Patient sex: F
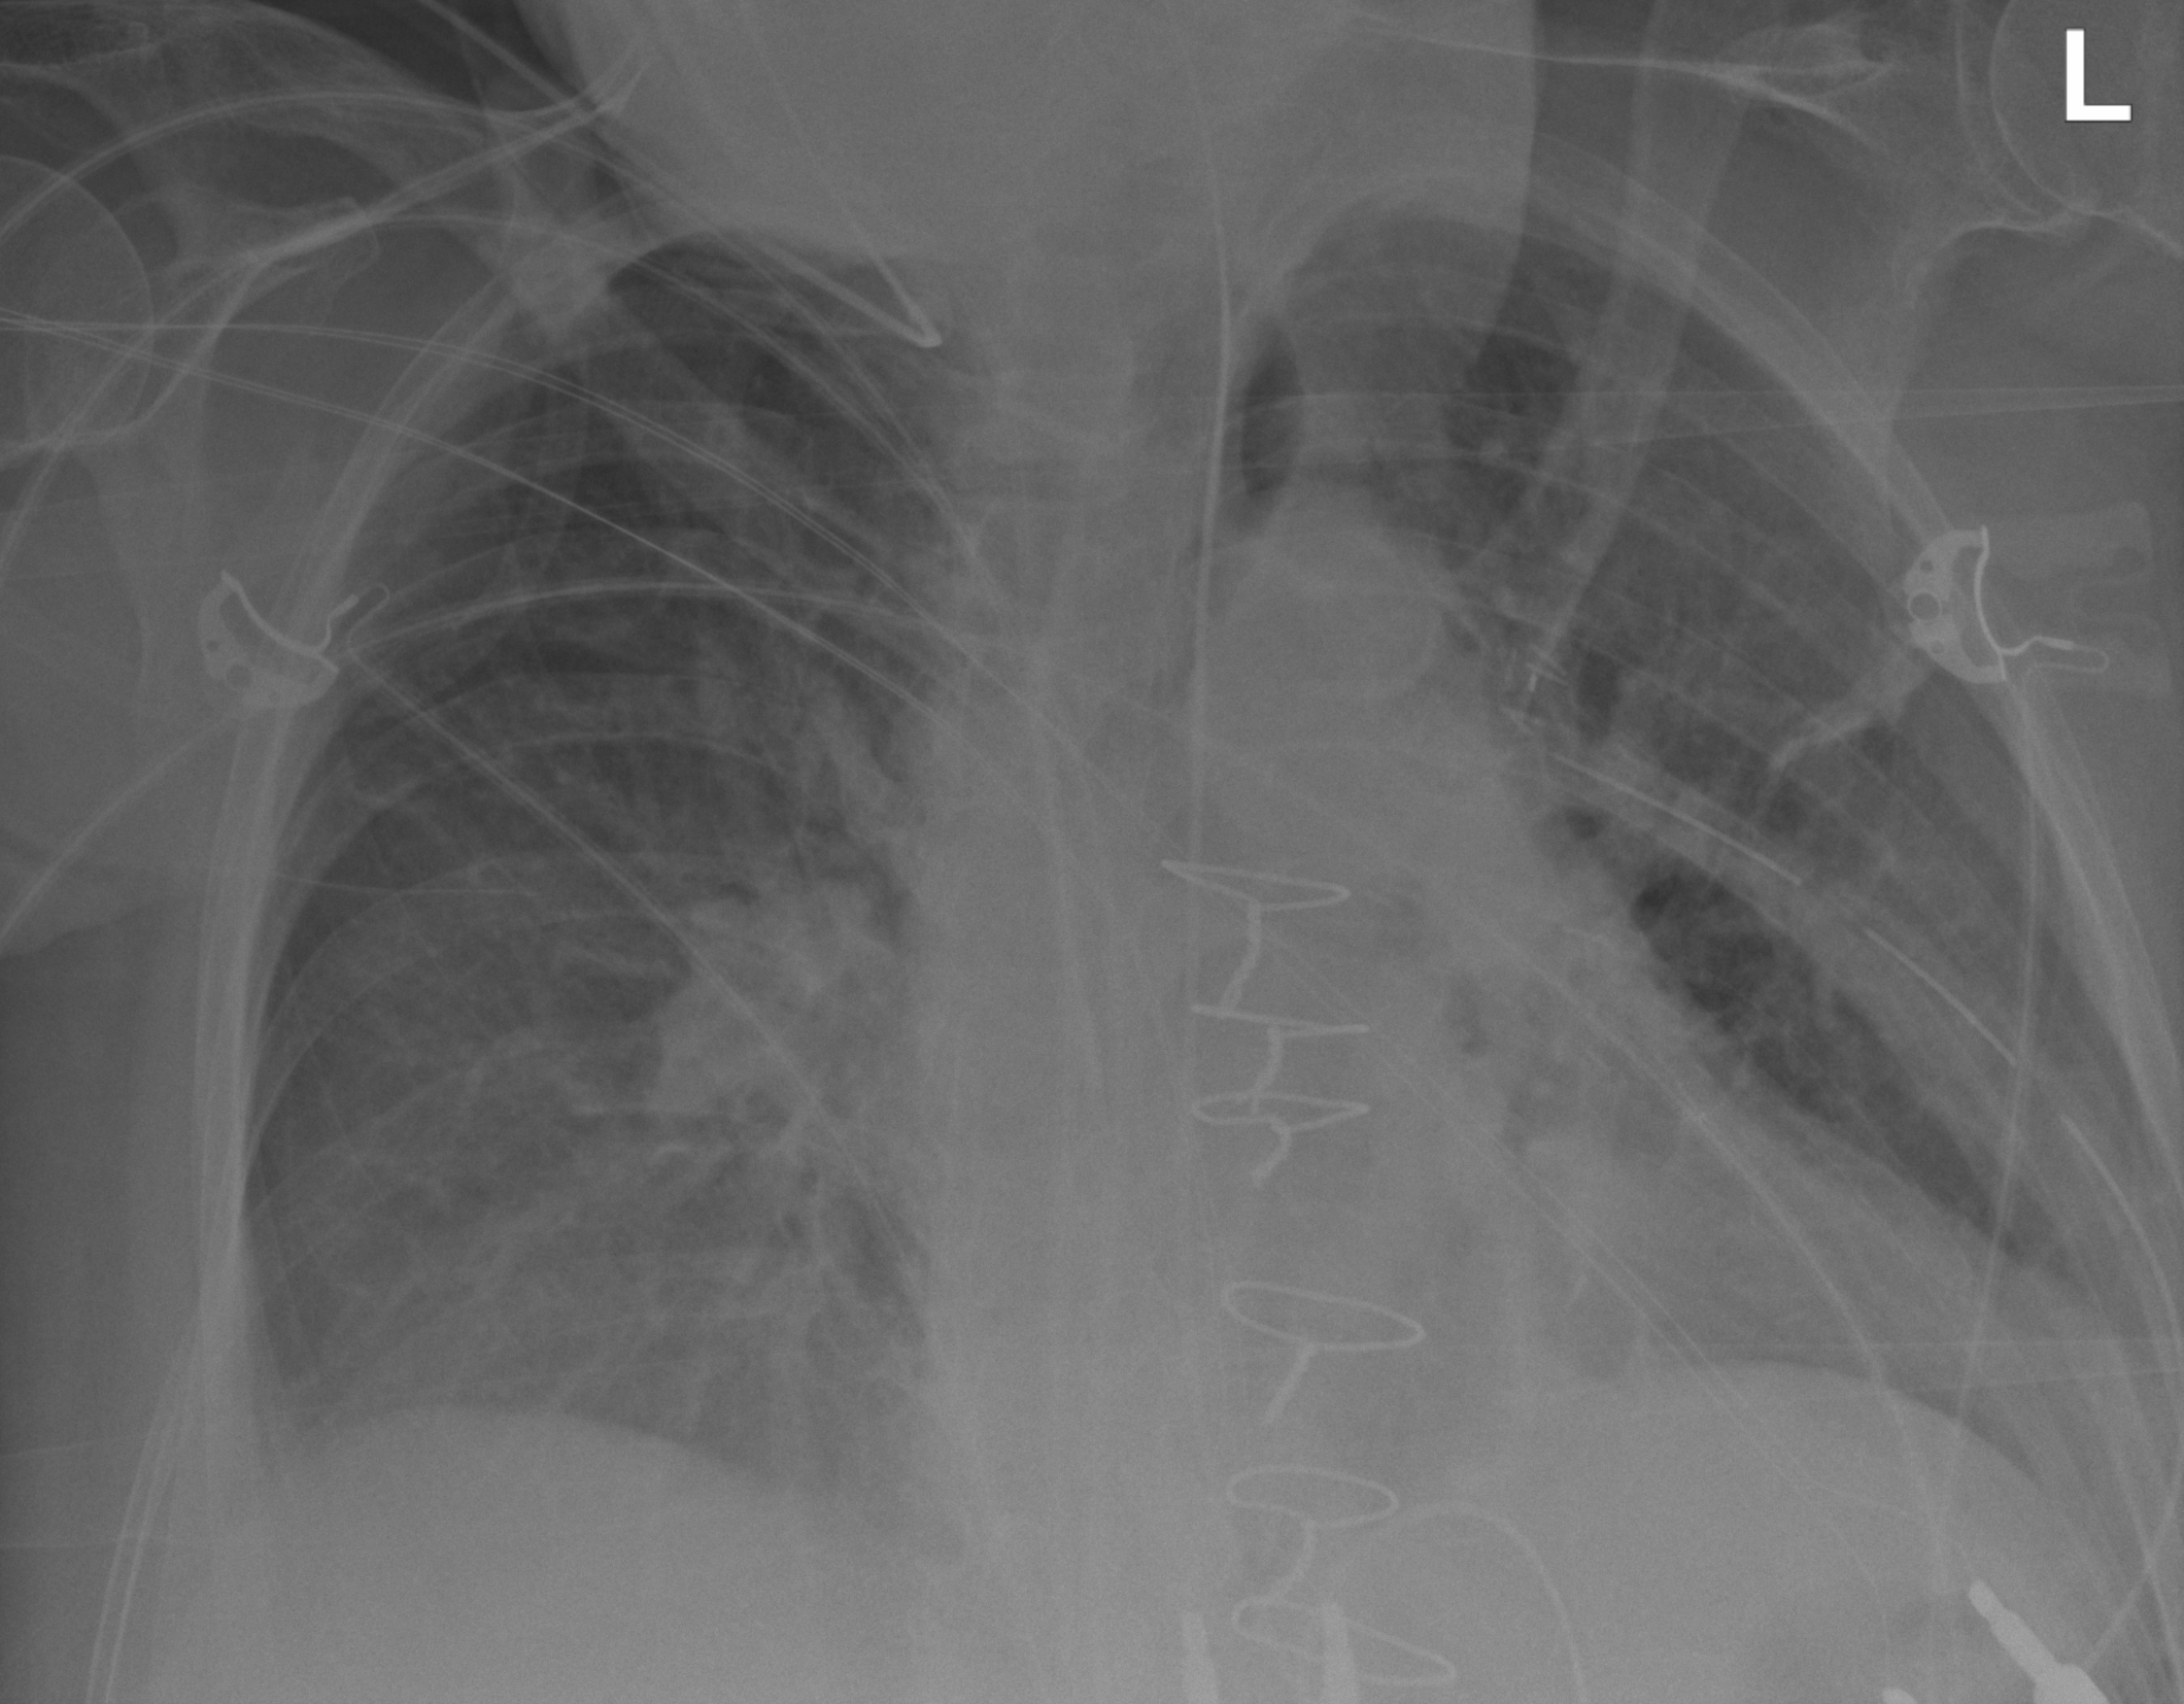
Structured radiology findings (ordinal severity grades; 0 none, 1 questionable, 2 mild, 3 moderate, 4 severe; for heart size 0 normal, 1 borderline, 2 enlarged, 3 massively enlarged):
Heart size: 1
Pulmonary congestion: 2
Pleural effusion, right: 2
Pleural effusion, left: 0
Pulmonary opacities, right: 0
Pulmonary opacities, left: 0
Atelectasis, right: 2
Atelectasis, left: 2